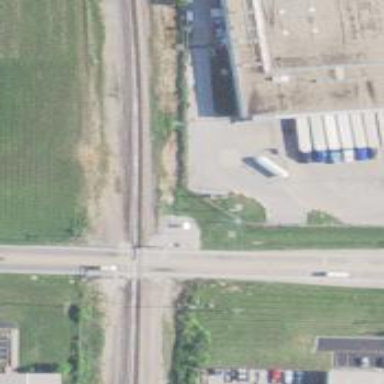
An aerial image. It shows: Level crossing along the railway.